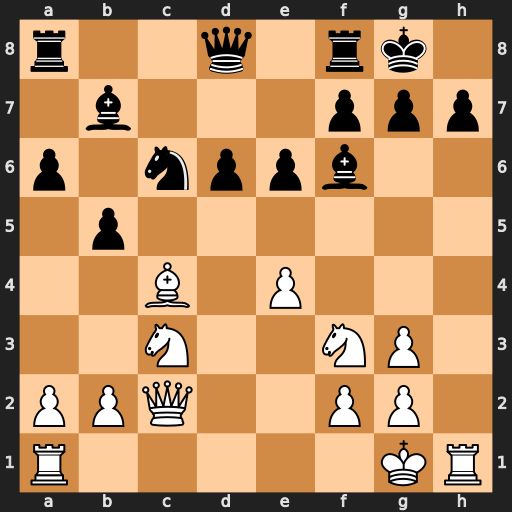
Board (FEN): r2q1rk1/1b3ppp/p1nppb2/1p6/2B1P3/2N2NP1/PPQ2PP1/R5KR
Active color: w
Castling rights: -
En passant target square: -
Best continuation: e5 h6 exf6